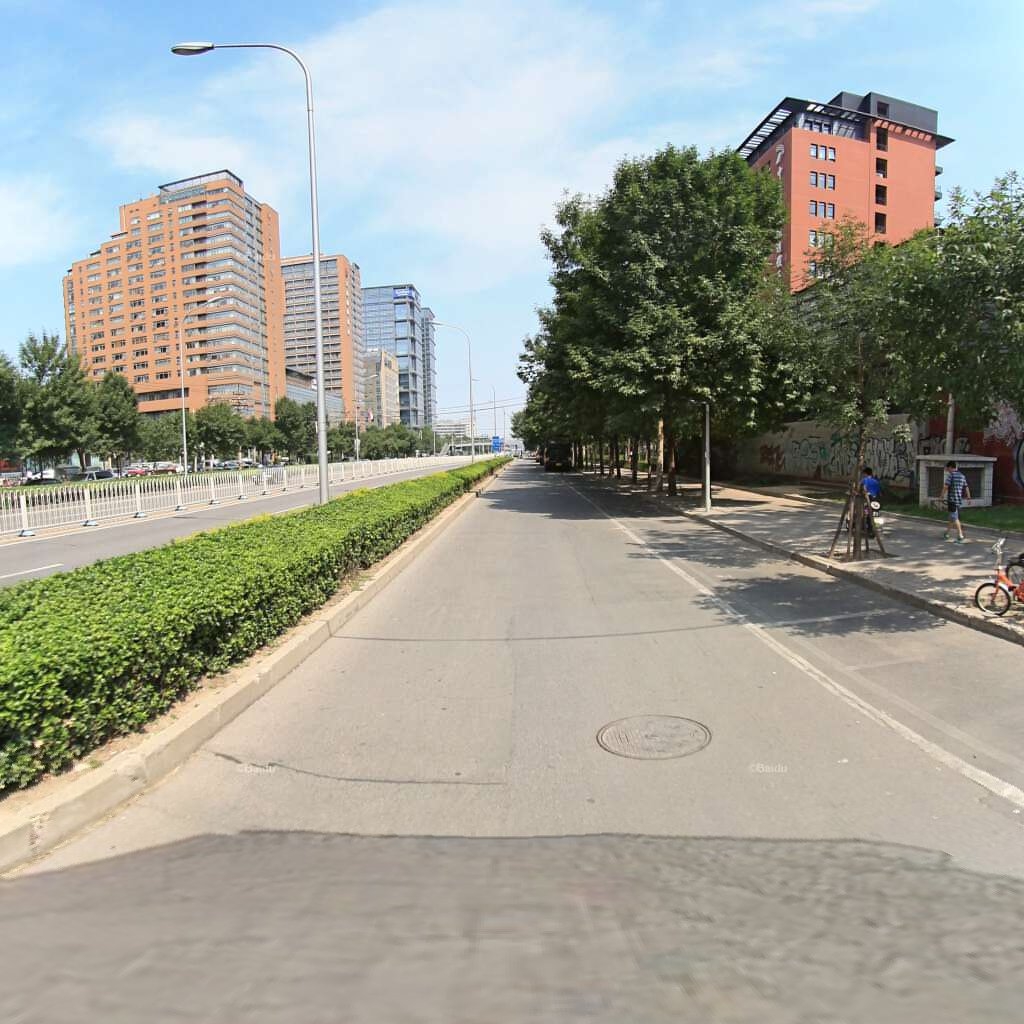
Region: Haidian
Road damage annotations: transverse patch, manhole cover, longitudinal crack, longitudinal crack